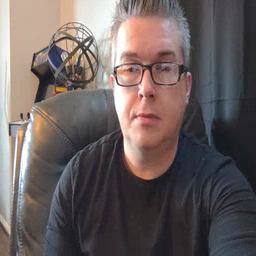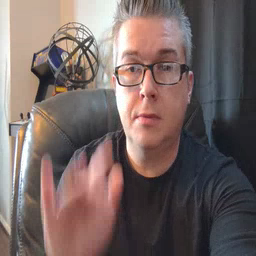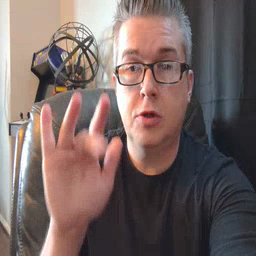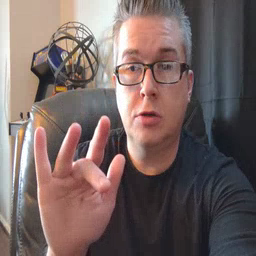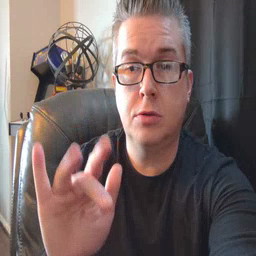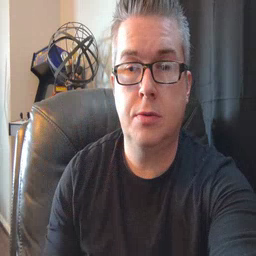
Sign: touch